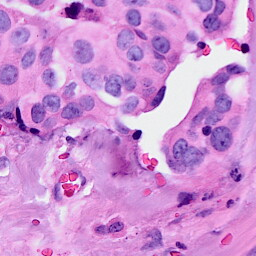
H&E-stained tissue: Breast